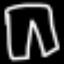
Label: pants